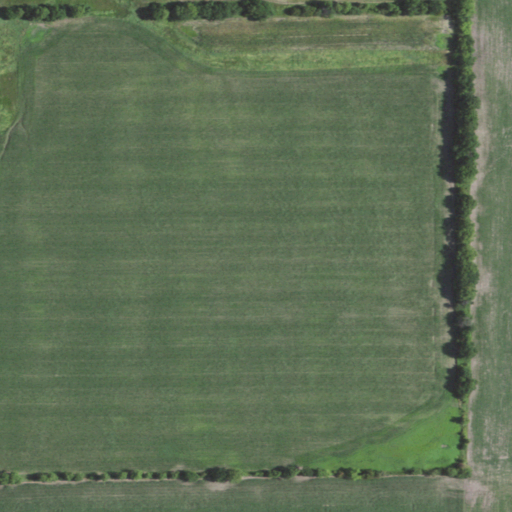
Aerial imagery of mountain in Kansas named Observation Bluff containing cultivated crops, pasture, and grassland